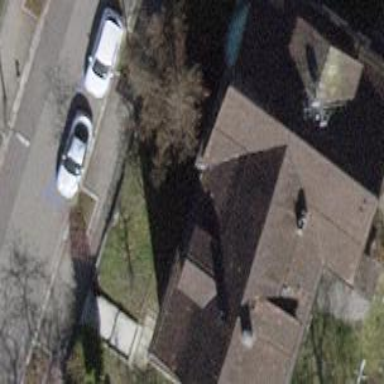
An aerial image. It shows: Gabled roof adorns the apartments building.